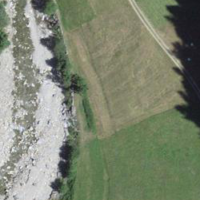
EUNIS habitat code: 24
Species observed at this site:
Melitaea diamina
Polistes biglumis
Erebia medusa
Helix pomatia
Phoenicurus ochruros
Lilium bulbiferum
Maniola jurtina
Parnassius apollo
Corvus corax